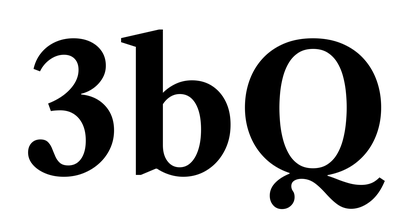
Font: LibreCaslonText_Bold